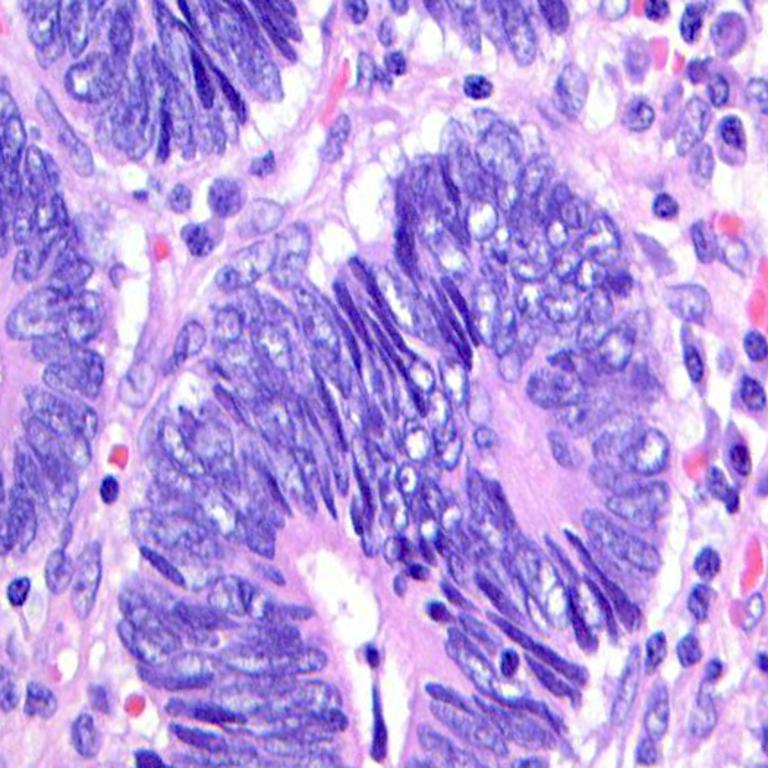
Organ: colon
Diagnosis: adenocarcinomas